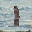
Label: 1